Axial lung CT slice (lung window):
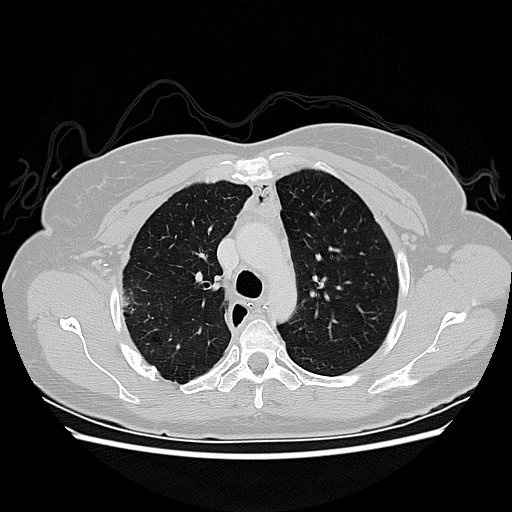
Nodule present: no